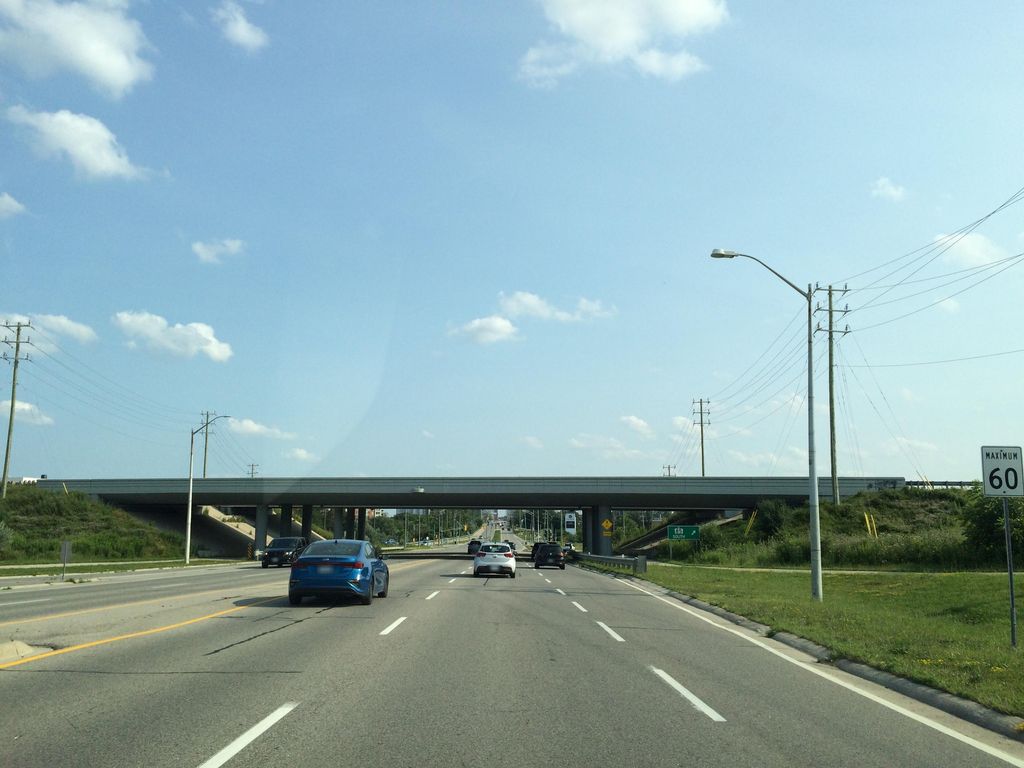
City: kitchener-waterloo